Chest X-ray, PA view. Patient: 60 years old, sex M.
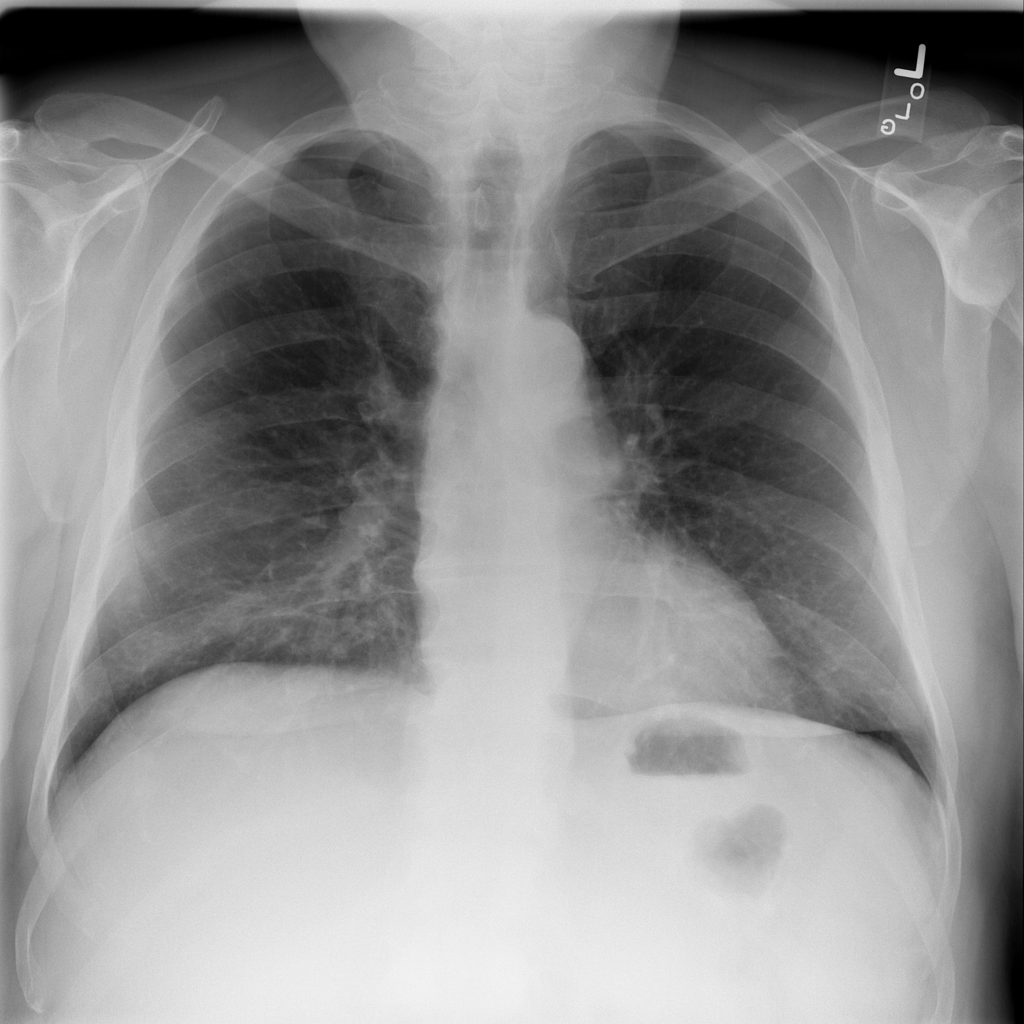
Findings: No Finding